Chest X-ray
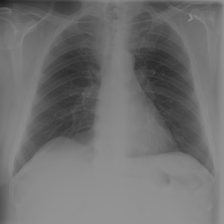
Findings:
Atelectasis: negative
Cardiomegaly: negative
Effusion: negative
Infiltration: negative
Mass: negative
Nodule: negative
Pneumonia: negative
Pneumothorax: negative
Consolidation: negative
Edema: negative
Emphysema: negative
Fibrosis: negative
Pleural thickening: negative
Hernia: negative